Question: I am currently trying to disable or tweak the new "headline-style" that was introduced with TM2 (or the bundle?).
The undesired behaviour will change the font-size and family for the line depending on the headline level.
Here is an example output:

I already tried to change themes and inspected the bundle sourcecode but i can't find anything related to this.
How can i disable/remove this?
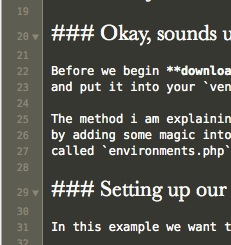
Answer: In the 'Bundles' menu, select 'Edit Bundles...'.
Then select the bundle 'Themes' and open the 'Settings'.
There you can disable each 'Markup: Heading #', change the sizes or even delete them. (Remember to close and reopen your document for changes to apply)